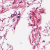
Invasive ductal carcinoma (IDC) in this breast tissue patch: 0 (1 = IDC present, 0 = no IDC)